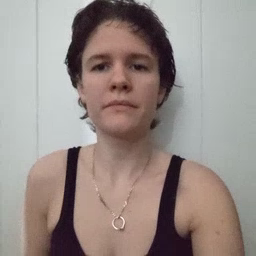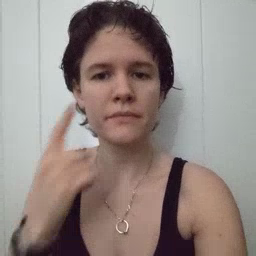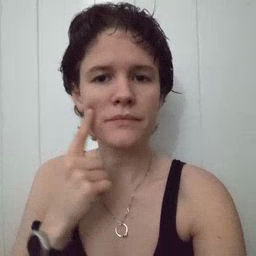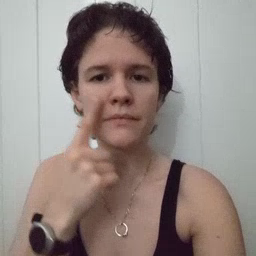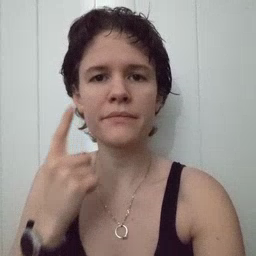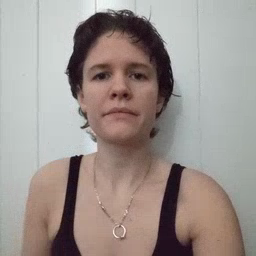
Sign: cheek